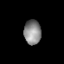
Tissue: lung
Cell type: Epithelial cells
Senescence score: 0.07084
Nuclear area (px): 403
Mean DAPI intensity: 140.141